A time-domain waveform of one vibration snapshot from a rolling-element bearing is shown. What is the most likely bearing condition (normal, inner_race, outer_race, ball)?
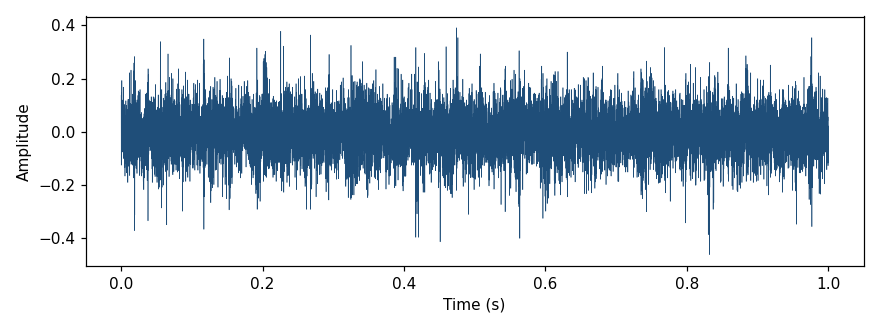
Answer: normal